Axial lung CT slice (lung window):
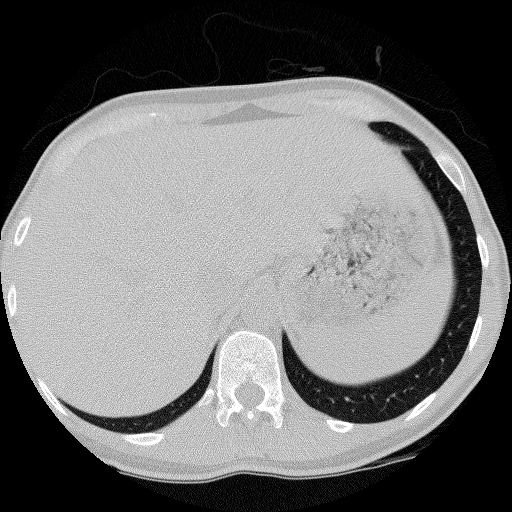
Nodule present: no